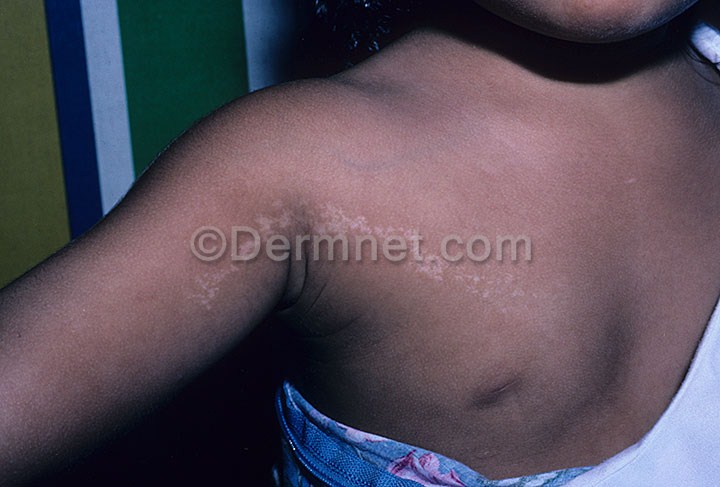
Disease: Psoriasis pictures Lichen Planus and related diseases